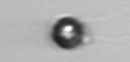
Label: bead